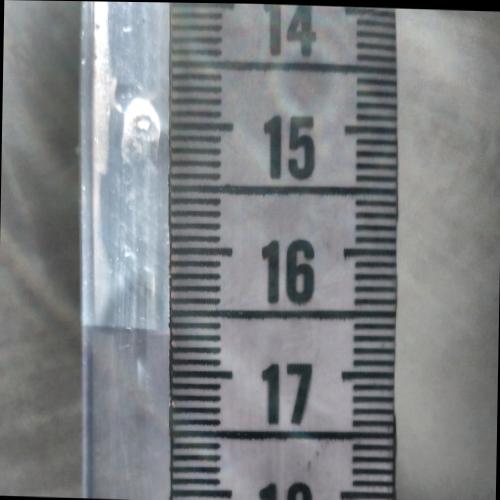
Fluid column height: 16.6 cm